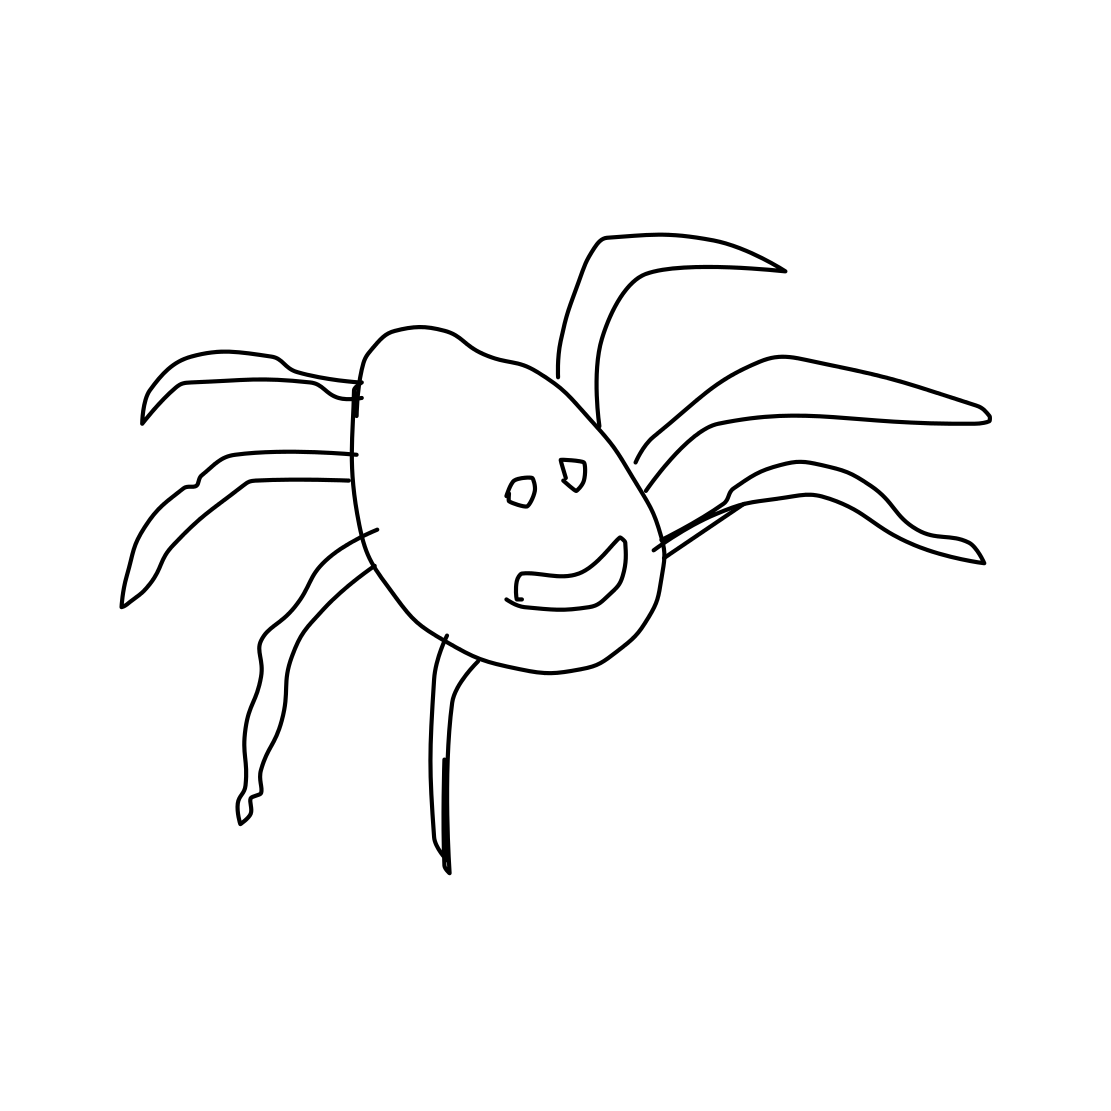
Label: spider